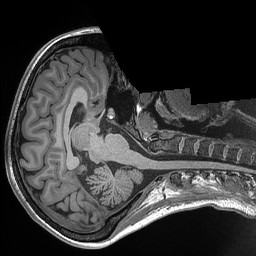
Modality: T1w
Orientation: axial
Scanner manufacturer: siemens
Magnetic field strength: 3 T
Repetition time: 2.3 s
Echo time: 0.00298 s